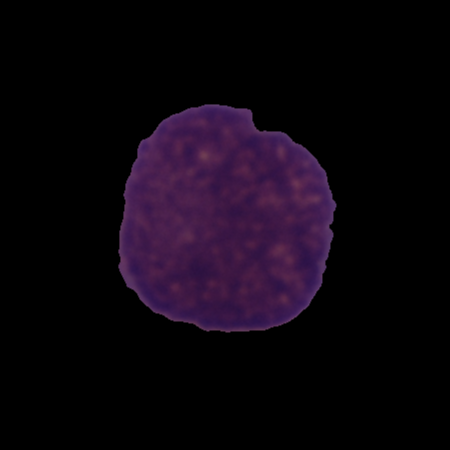
Label: cancer